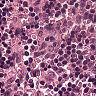
Metastatic tissue present: no